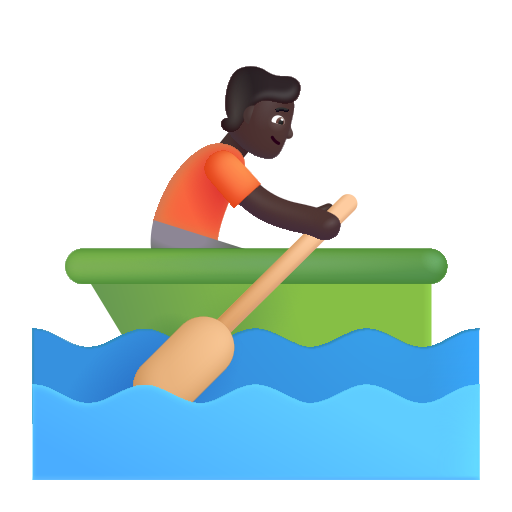
person rowing boat color dark